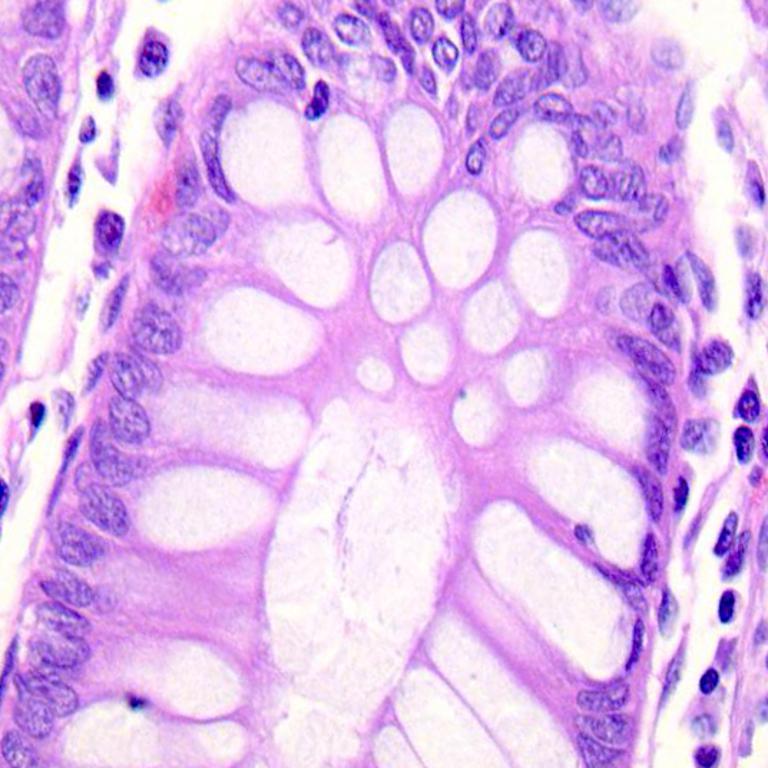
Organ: colon
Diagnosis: benign